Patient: sex M, age 66
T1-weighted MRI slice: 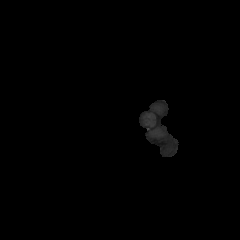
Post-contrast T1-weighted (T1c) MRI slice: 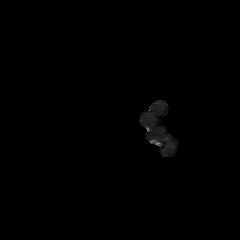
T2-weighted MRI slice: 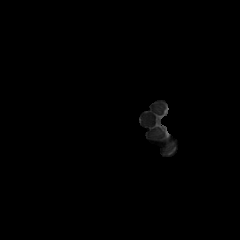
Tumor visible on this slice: no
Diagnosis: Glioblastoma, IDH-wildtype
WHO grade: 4